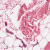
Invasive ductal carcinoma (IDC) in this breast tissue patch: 0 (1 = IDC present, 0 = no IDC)